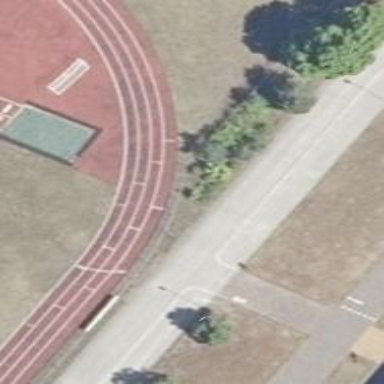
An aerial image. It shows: Athletic track located in leisure land area.